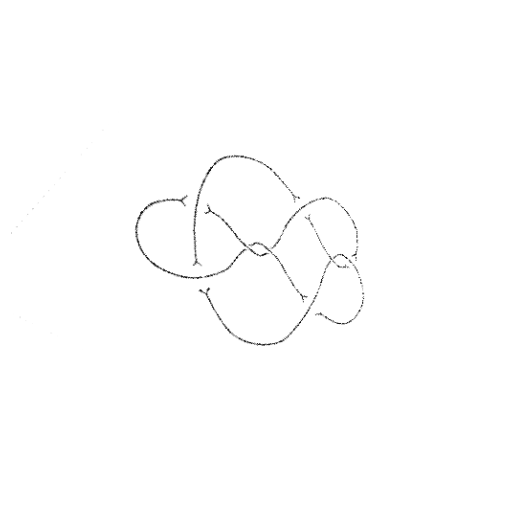
Crossing number: 8